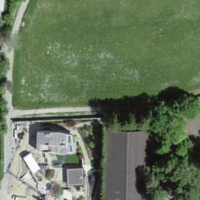
EUNIS habitat code: 55
Species observed at this site:
Buxus sempervirens